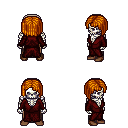
a pixel art fantasy rpg character, male body template, skeleton, red robe, robe skirt, dark blonde pageboy hairstyle, brown shoes, four views (front, back, left, right), 2x2 character sprite sheet, small pixel art, hard edges, no anti-aliasing